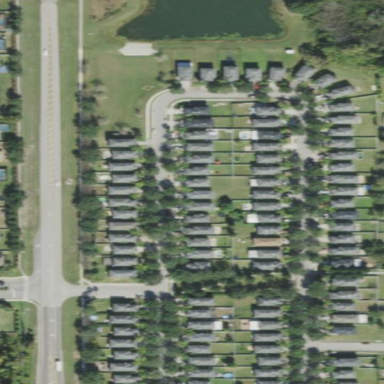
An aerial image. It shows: Residential road with sidewalks on both sides.